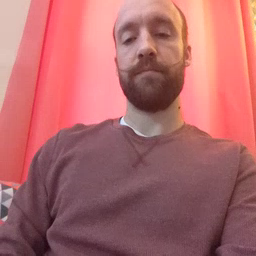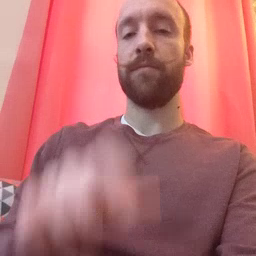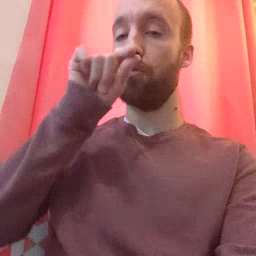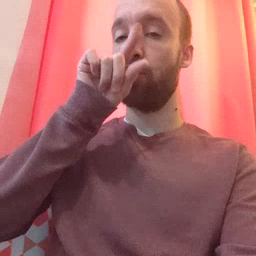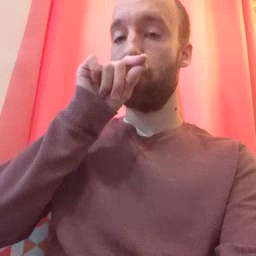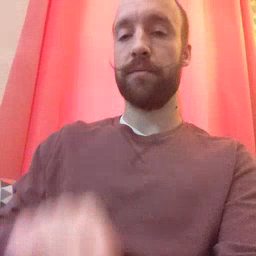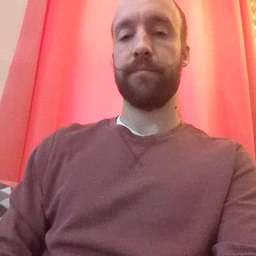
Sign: bird